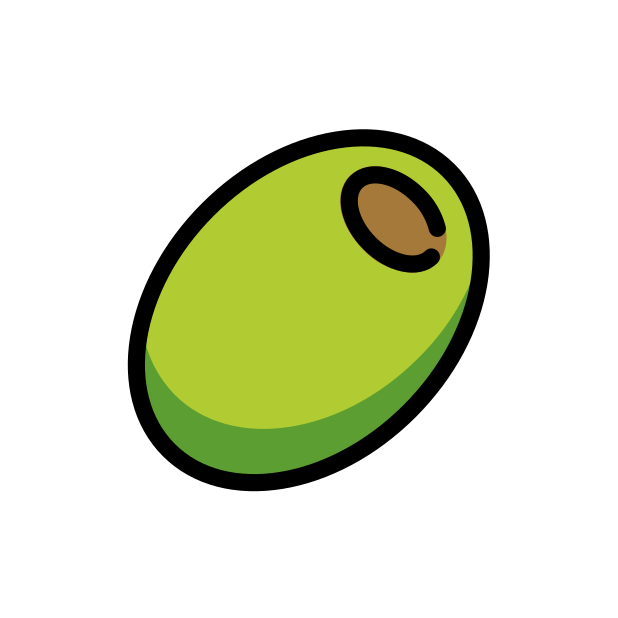
Emoji: 🫒
Name: olive
Unicode: 0x1fad2